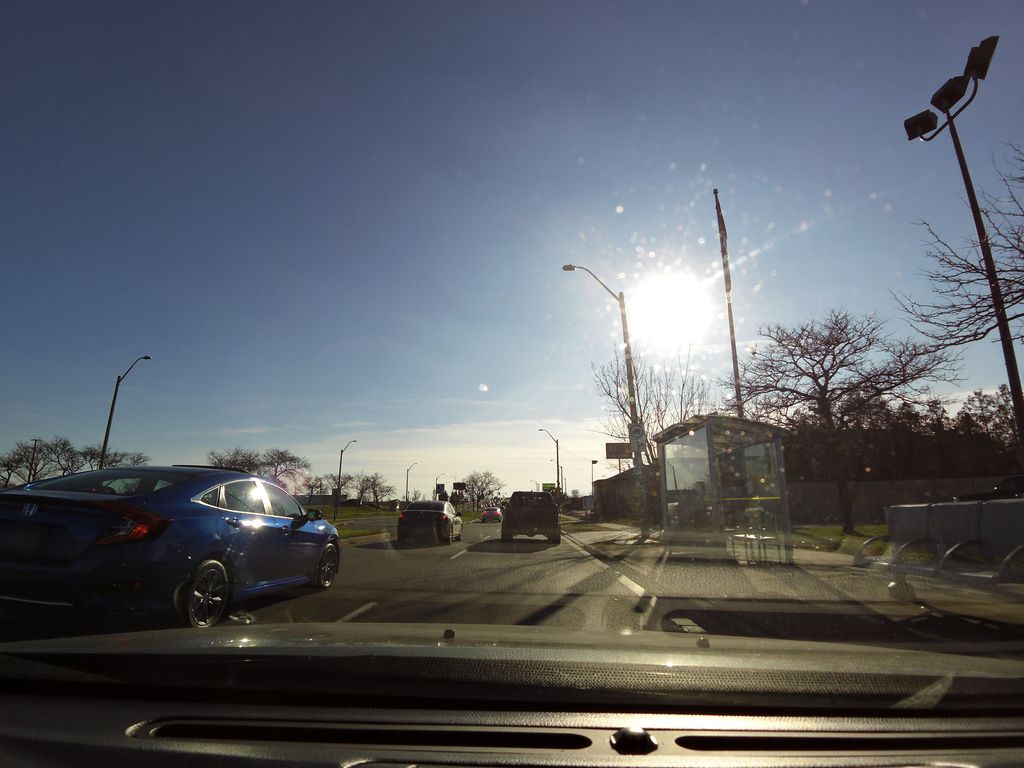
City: hamilton